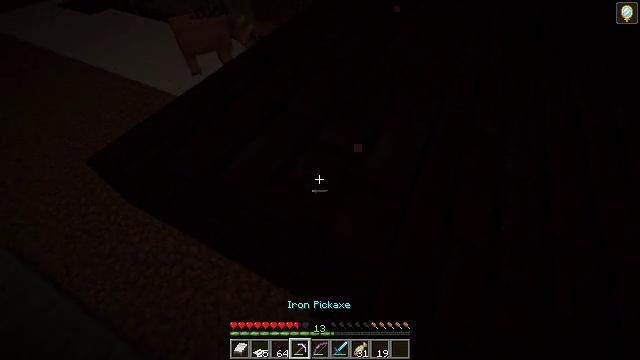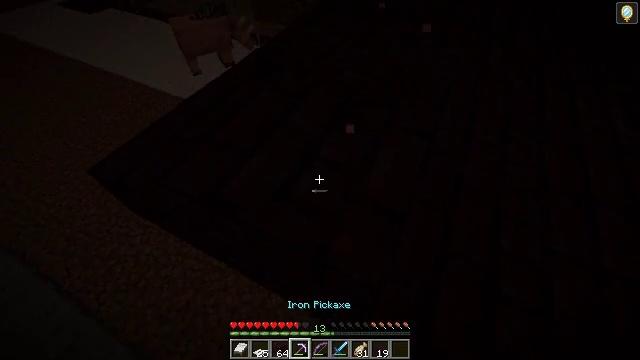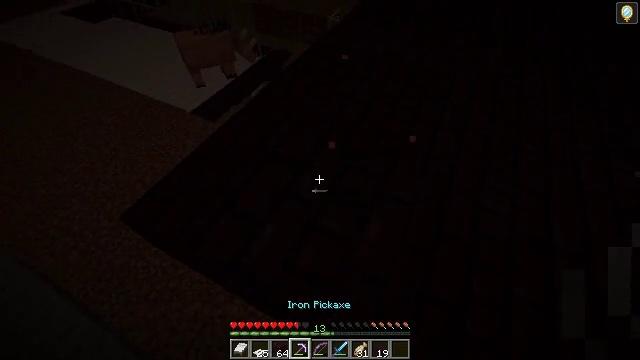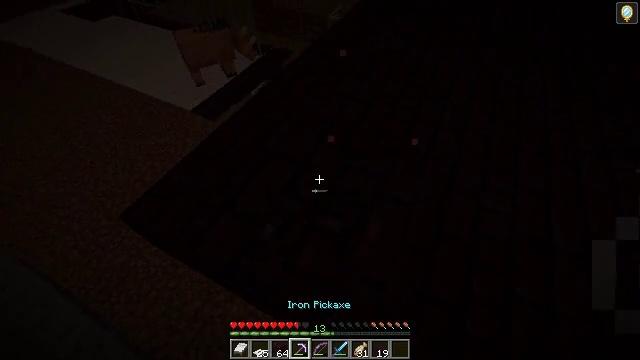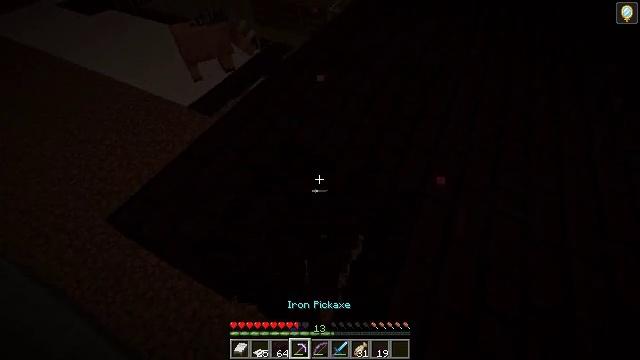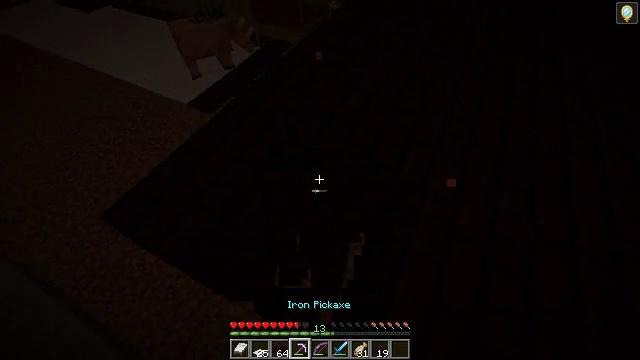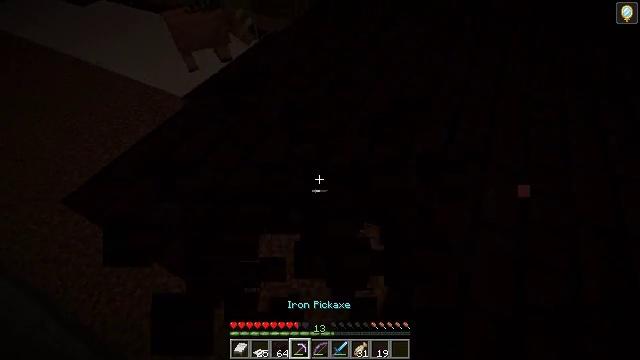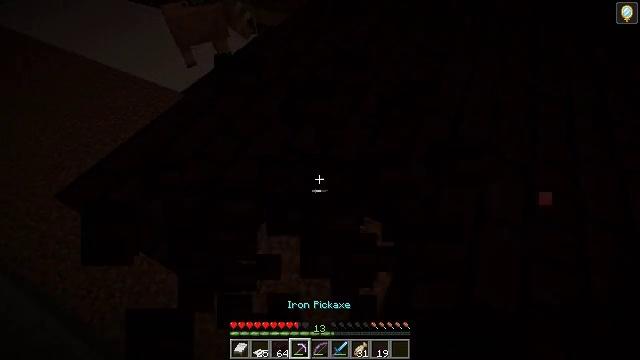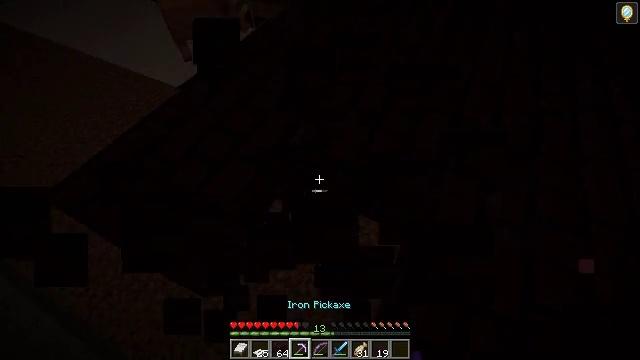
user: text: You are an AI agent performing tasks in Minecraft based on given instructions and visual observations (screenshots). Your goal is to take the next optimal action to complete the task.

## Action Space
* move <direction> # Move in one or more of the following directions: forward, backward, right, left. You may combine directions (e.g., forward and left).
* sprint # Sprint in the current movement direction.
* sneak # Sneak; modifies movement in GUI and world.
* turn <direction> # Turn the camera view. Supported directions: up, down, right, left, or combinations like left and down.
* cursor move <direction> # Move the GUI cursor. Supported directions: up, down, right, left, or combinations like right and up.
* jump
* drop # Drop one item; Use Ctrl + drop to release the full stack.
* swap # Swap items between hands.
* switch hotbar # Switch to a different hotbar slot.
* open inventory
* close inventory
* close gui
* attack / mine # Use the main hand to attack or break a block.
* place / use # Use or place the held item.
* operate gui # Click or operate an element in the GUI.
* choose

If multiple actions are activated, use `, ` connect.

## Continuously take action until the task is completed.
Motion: motion action
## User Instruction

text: Remove the nether brick slab from its place.
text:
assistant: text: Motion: move forward, sneak
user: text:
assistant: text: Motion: move forward, sneak
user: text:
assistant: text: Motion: move forward, sneak, attack / mine
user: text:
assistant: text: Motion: move forward, sneak, attack / mine
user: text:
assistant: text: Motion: move forward, sneak, attack / mine
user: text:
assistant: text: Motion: sneak
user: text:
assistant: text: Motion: sneak
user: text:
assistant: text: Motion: move right, sneak, turn down
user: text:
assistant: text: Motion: sneak